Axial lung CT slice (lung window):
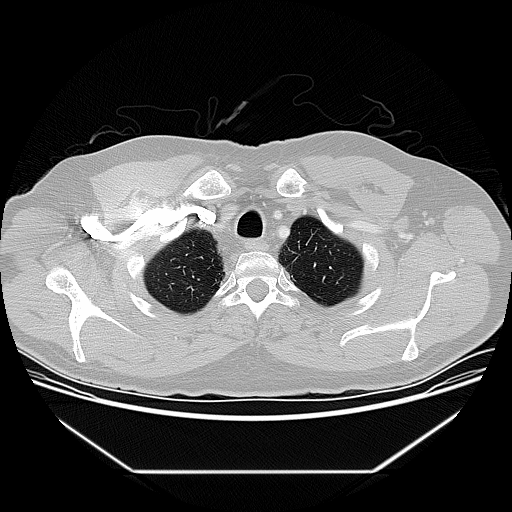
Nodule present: no